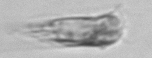
Label: Tintinnina